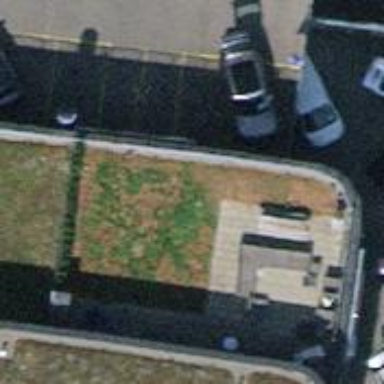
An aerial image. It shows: Car wash facility.